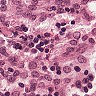
Metastatic tissue present: no